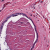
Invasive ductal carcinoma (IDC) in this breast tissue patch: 0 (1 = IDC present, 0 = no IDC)